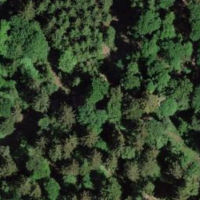
EUNIS habitat code: 43
Species observed at this site:
Stachys sylvatica